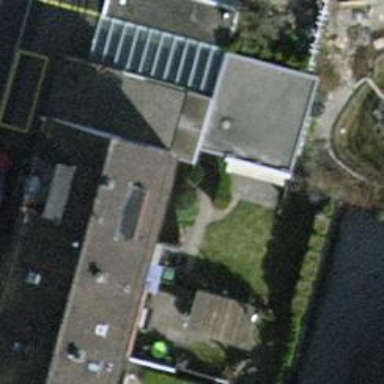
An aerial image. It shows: Hardware shop located within building.